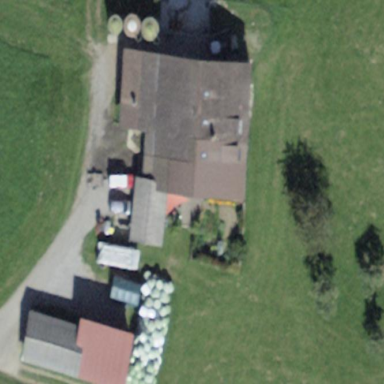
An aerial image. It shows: Farmyard area.